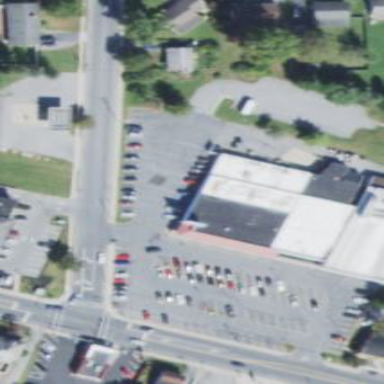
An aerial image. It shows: Supermarket located in building.